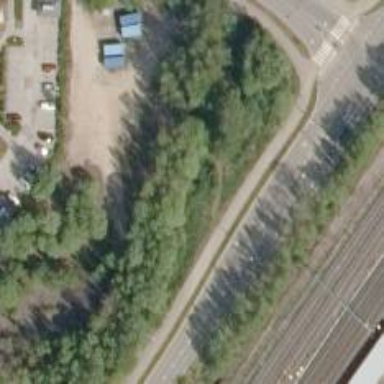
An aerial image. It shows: Path along embankment.